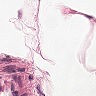
Metastatic tissue present: no